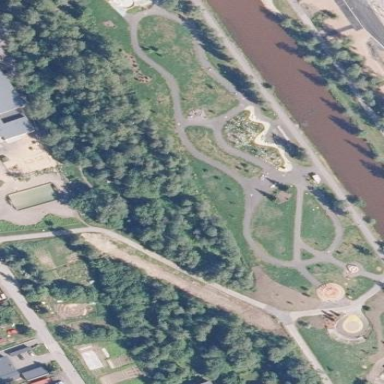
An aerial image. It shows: Recreation ground that serves as park.